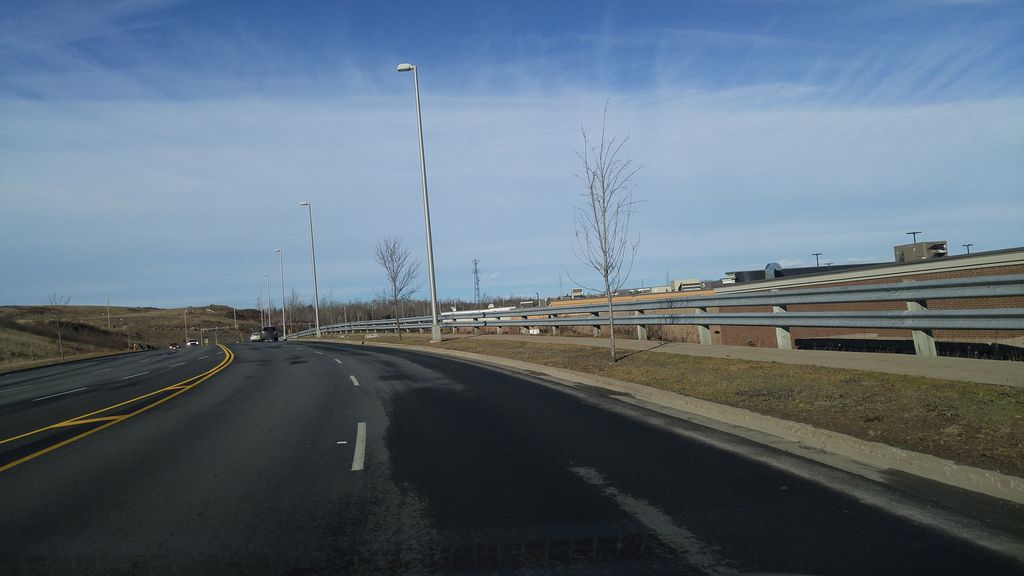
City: halifax